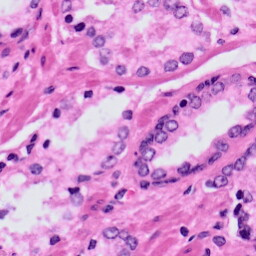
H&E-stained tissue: Prostate